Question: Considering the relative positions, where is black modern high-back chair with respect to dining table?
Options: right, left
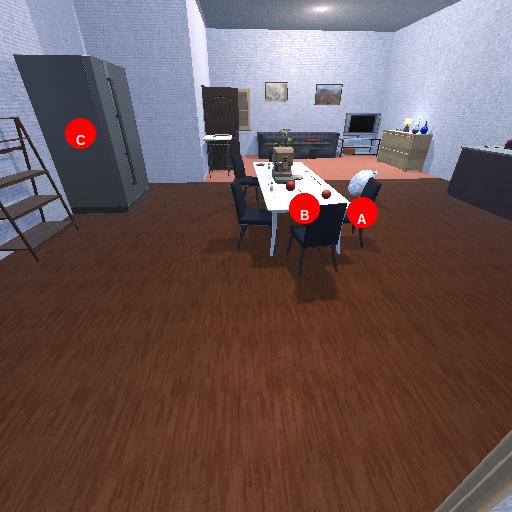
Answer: right